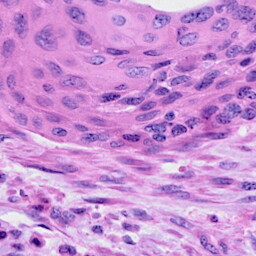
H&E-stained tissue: Cervix